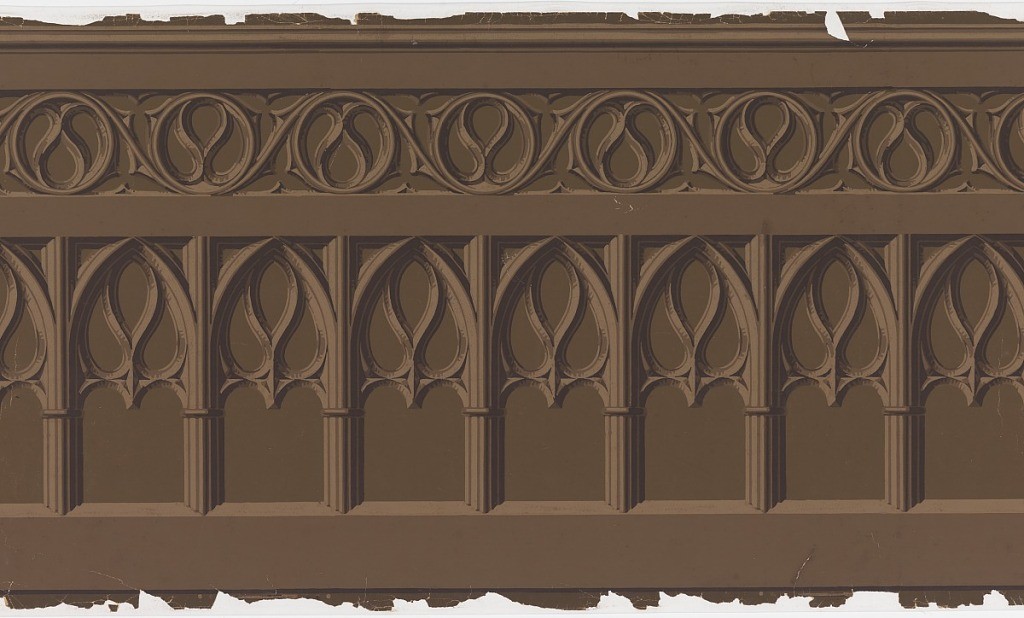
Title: Frieze
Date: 1850–60
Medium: Block-printed on paper
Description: Gothic-style design containing pointed arches with tracery between clustered columns; above, band of tracery with trefoils and circles. Printed in shades of brown.